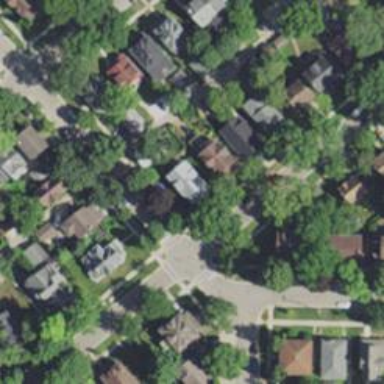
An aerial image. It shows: Charming neighbourhood.